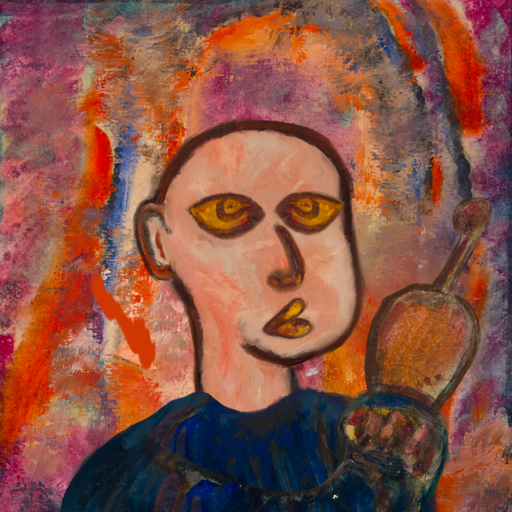
Background: Experience, Head And Neck Side: Roy_Bahadur, Face Side: Comrade, Bust: Pipe, Hair Side: Blank, Head Accessory: Blank, Second Necklace: Blank, Necklace: Blank, Baby: Blank